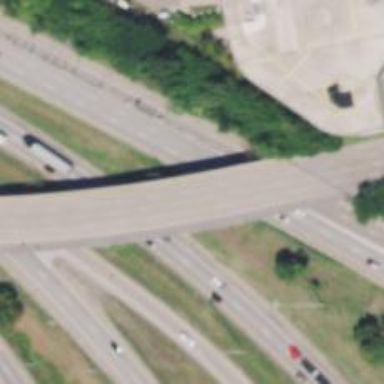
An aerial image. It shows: Viaduct bridge over primary highway.